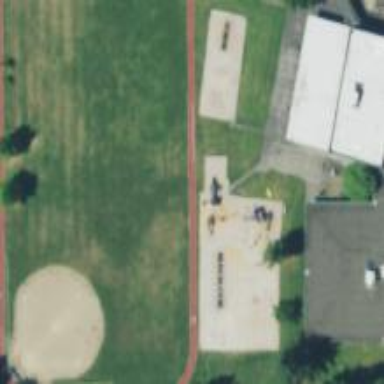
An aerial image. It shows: Baseball pitch for leisure and sports activities.